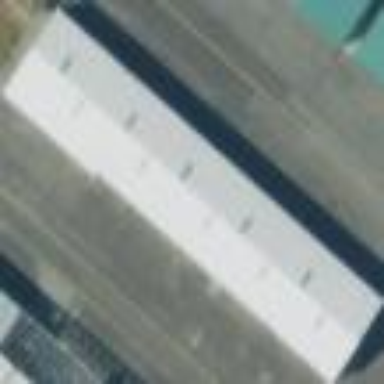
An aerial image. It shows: Hangar.